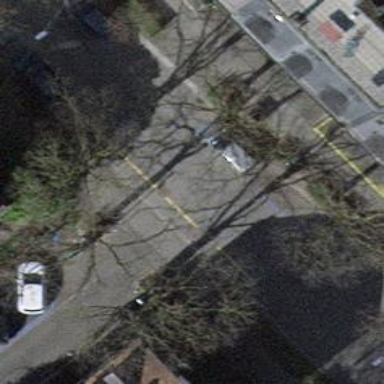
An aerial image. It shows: Paved living street.